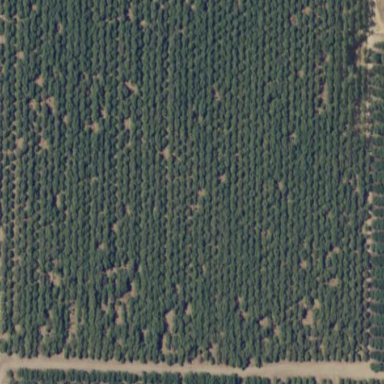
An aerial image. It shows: Orchard filled with almond trees.